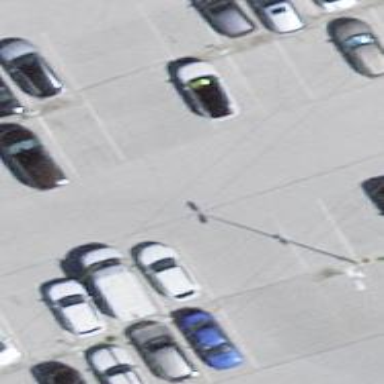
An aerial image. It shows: Parking aisle designated as service road.